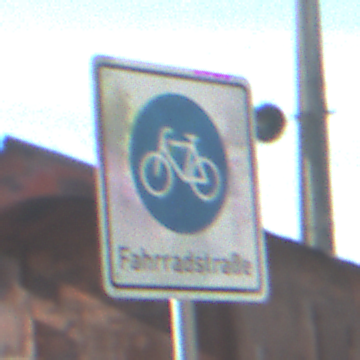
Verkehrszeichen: BeginnFahrradstrasse
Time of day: MorningAfternoon
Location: Outdoor (Suburban)
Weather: Clear
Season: NotSpecified
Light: Natural